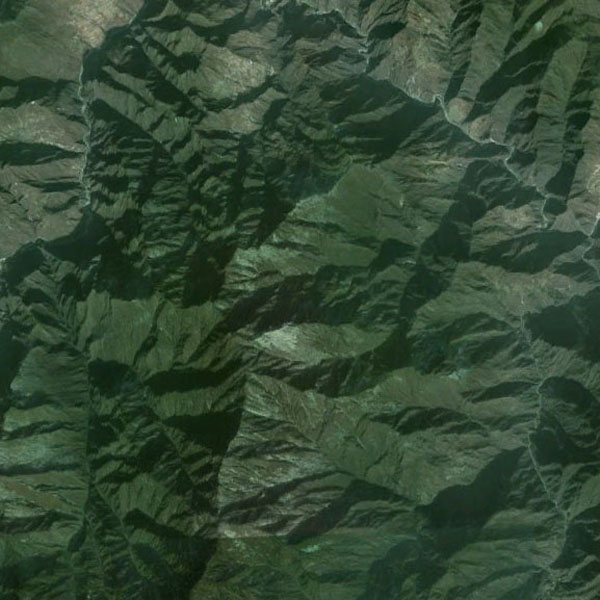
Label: Mountain